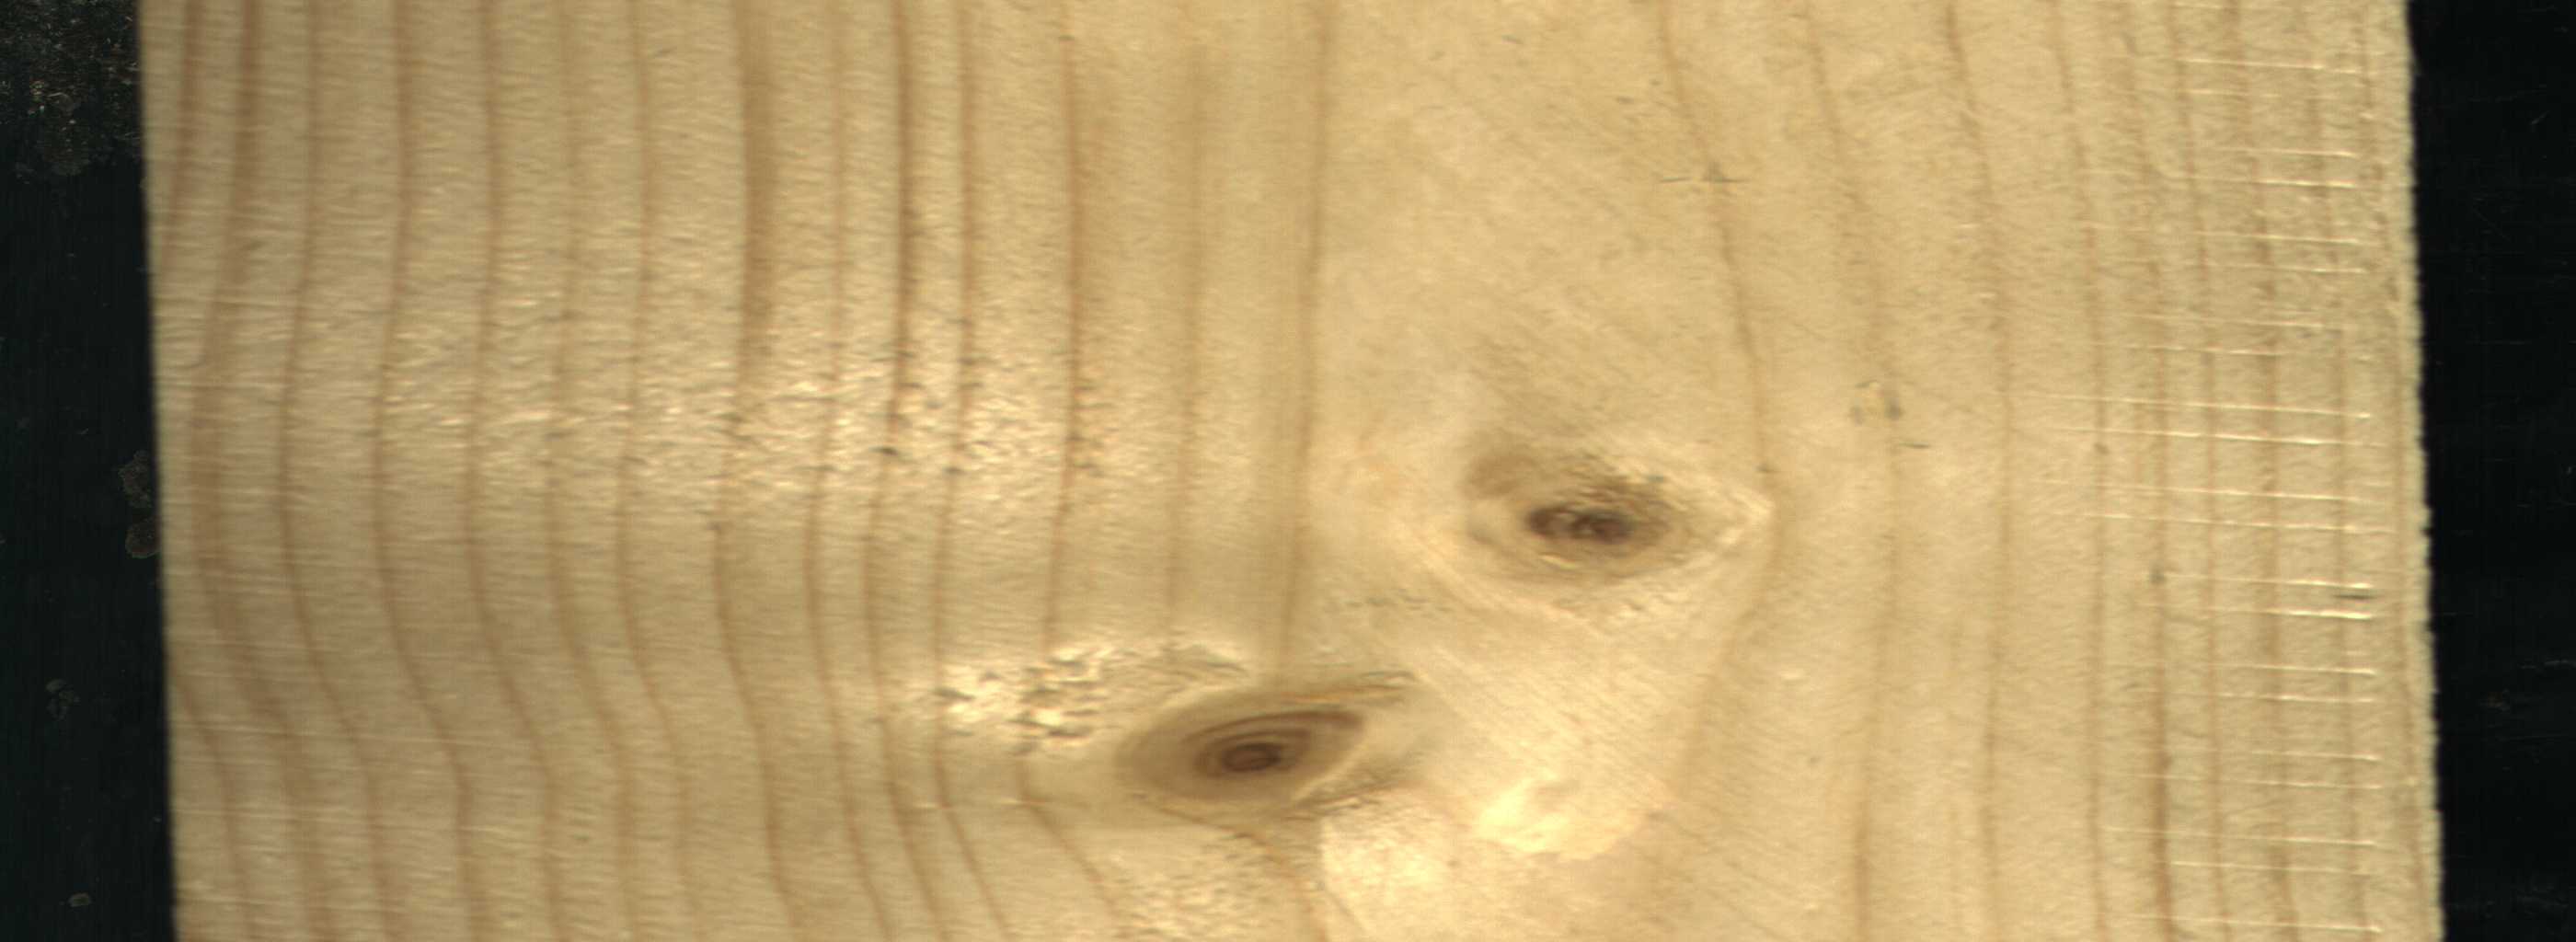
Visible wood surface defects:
Live_Knot
Live_Knot